Question: All I'm trying to accomplish here is to calculate the progress of my algorithm which iterates through a linked list, however when I try to divide the number of iterations by the total of elements in the linked list I alway get 0, the code is this:
'''
double progress = iteratorCount/crawlerTechnologiesLinkedList.Count;
Console.WriteLine("Progress:" + progress * 100);
'''
and the debug session shows these values

I've been trying to figure out why progress equals 0.0 but to no avail. Any help will be appreciated.
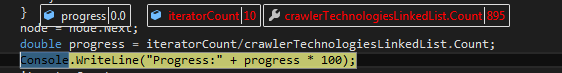
Answer: You are probably just dividing an integer by an integer and because the divisor is bigger than the dividend it results in 0. Cast one of the integers to double first.